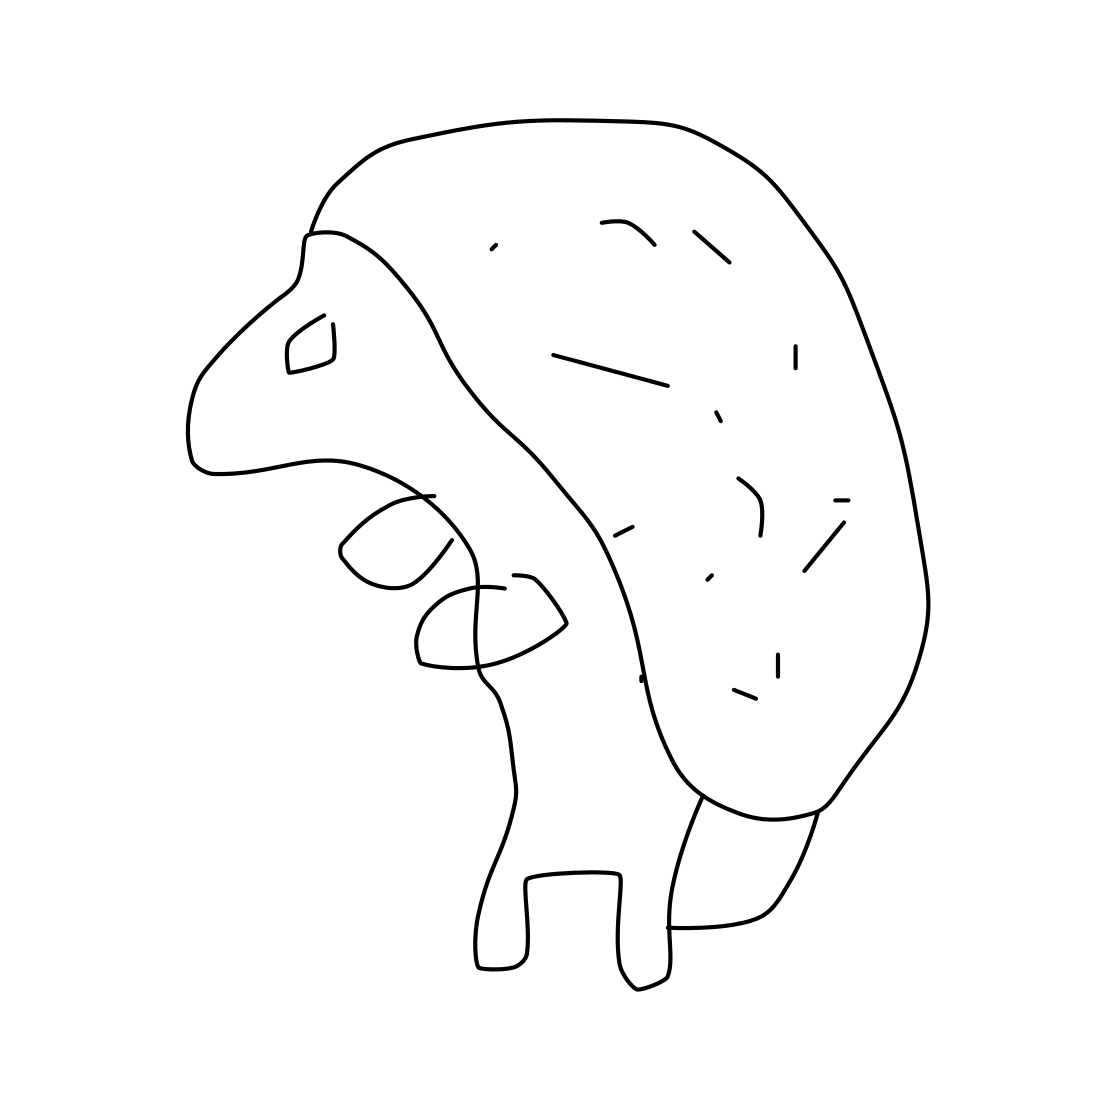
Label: hedgehog